Question: when i put 2 or 3 TextInputLayout, label seams link graphically to previous editText instead of next. i need to put much marginTop to TextInputLayout. there is any possibility to approach label with EditText?
'''
<android.support.design.widget.TextInputLayout
android:layout_width="match_parent"
android:layout_height="wrap_content" >
<EditText
android:id="@+id/name"
android:layout_width="match_parent"
android:layout_height="wrap_content"
android:hint="@string/name"
android:inputType="textCapWords" />
</android.support.design.widget.TextInputLayout>
'''

in this example we can see margin from hint and edittext
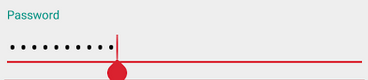
Answer: Changing the 'paddingTop' of the 'EditText' should fix it, for example:
'''
<android.support.design.widget.TextInputLayout
android:layout_width="match_parent"
android:layout_height="wrap_content" >
<EditText
android:id="@+id/name"
android:layout_width="match_parent"
android:layout_height="wrap_content"
android:paddingTop="0dp"
android:hint="@string/name"
android:inputType="textCapWords" />
</android.support.design.widget.TextInputLayout>
'''